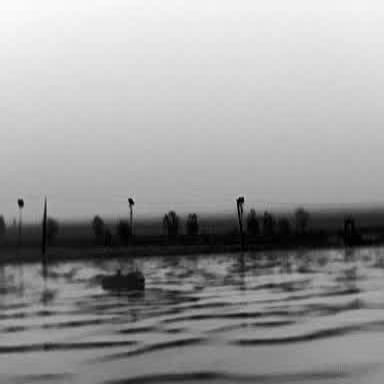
There is a container_ship in the infrared image.